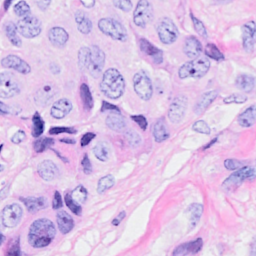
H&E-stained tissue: Breast